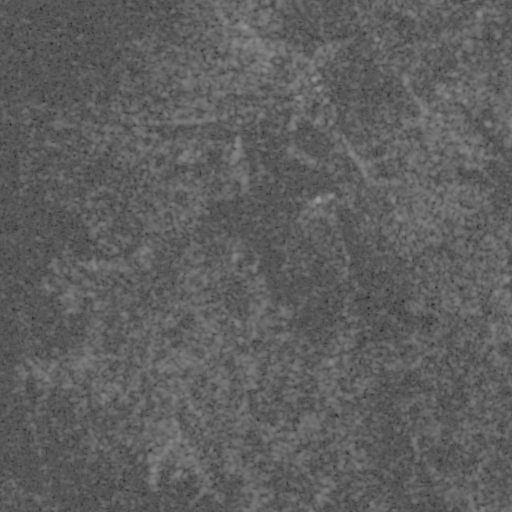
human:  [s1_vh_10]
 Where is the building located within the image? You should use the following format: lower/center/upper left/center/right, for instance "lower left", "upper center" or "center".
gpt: The building is located in the upper center of the image.
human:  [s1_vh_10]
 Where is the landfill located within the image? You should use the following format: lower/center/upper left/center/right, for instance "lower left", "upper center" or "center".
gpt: There is no landfill in the image.

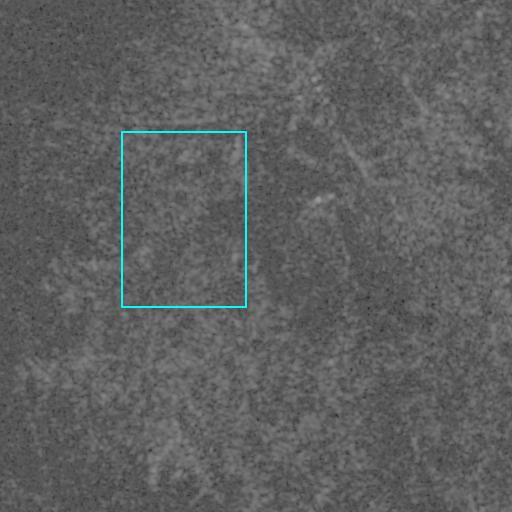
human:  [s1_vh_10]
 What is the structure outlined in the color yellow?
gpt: There is no yellow outline.
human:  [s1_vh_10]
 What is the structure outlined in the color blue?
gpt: There is no structure outlined in blue.